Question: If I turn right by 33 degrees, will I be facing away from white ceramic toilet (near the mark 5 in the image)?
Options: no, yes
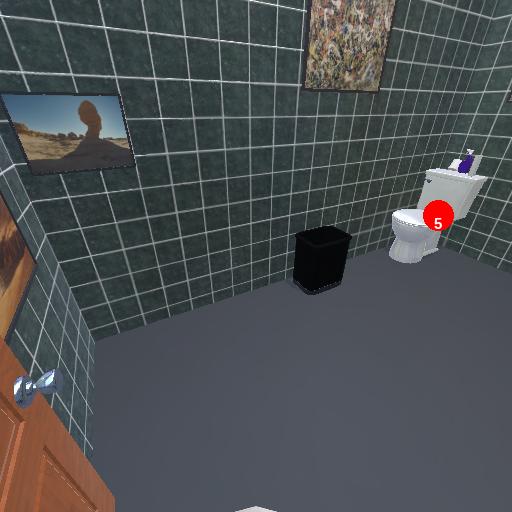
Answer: no